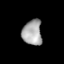
Tissue: lung
Cell type: Myeloid cells
Senescence score: 0.1658
Nuclear area (px): 481
Mean DAPI intensity: 167.952